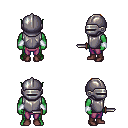
a pixel art fantasy rpg character, male body template, orc, green skin, steel chest armor, magenta pants, brunette short mohawk hairstyle, metal helm, white cloth bracers, maroon shoes, dagger, four views (front, back, left, right), 2x2 character sprite sheet, small pixel art, hard edges, no anti-aliasing